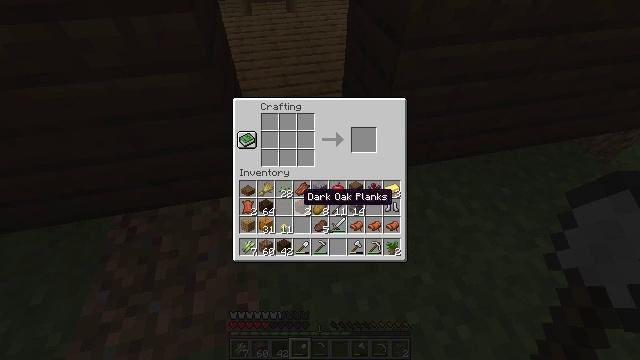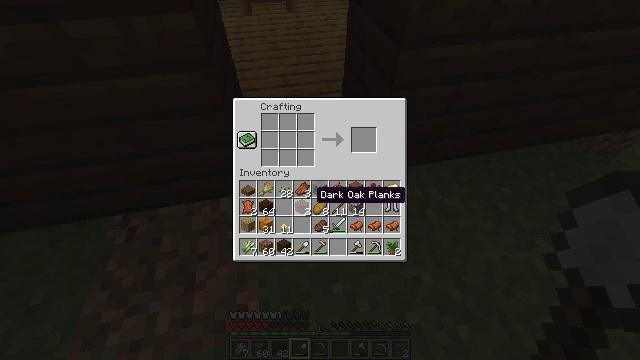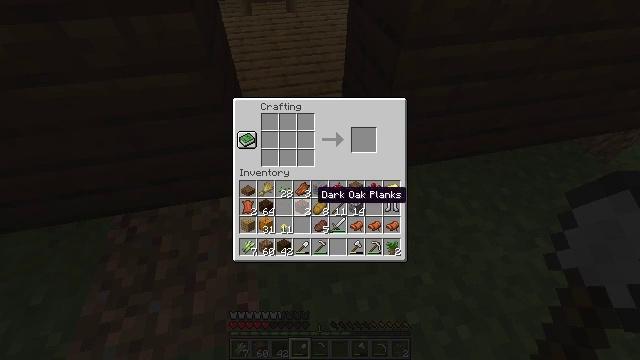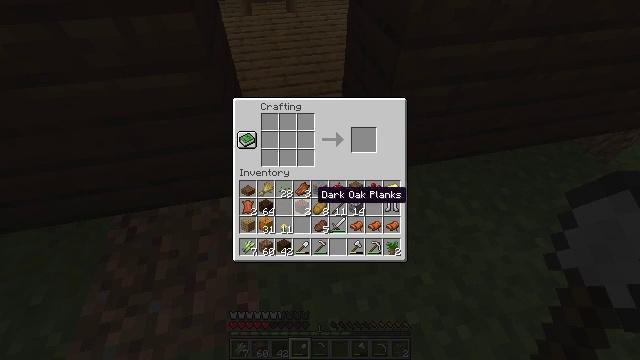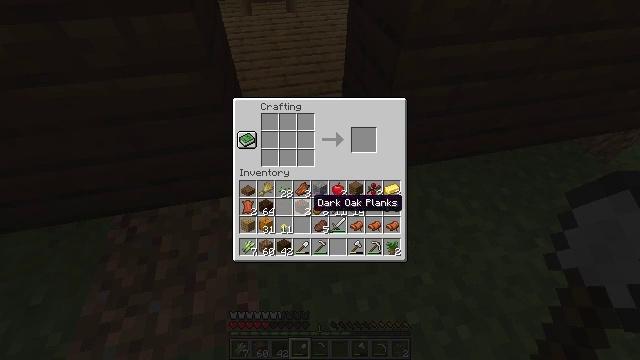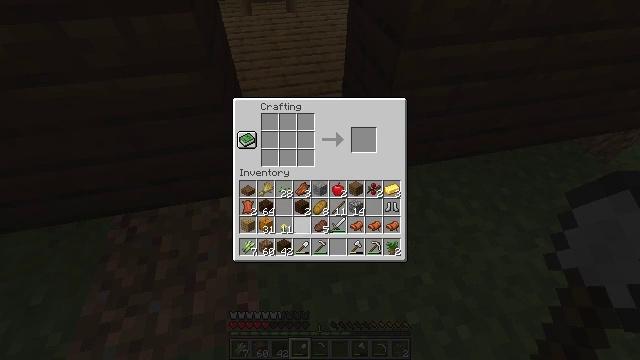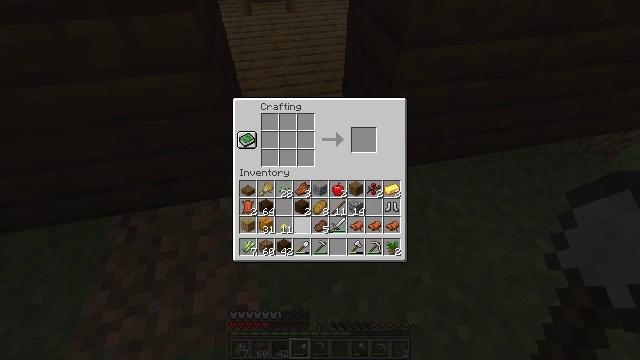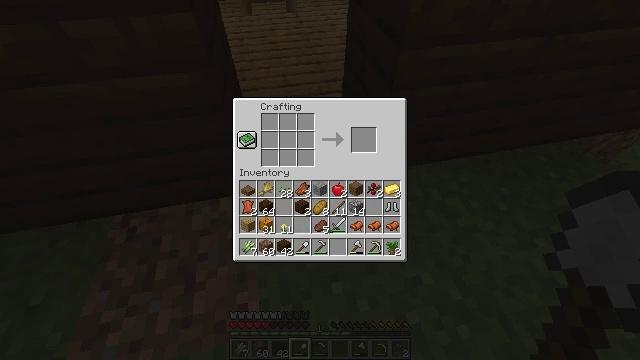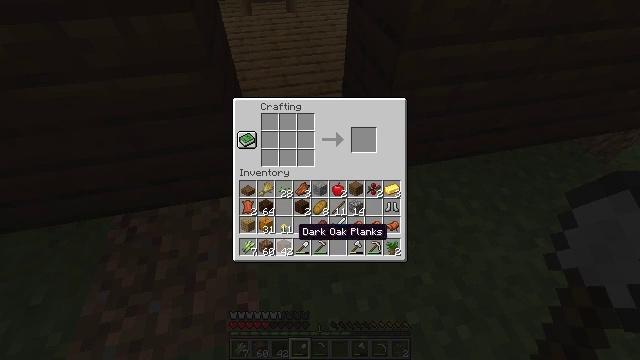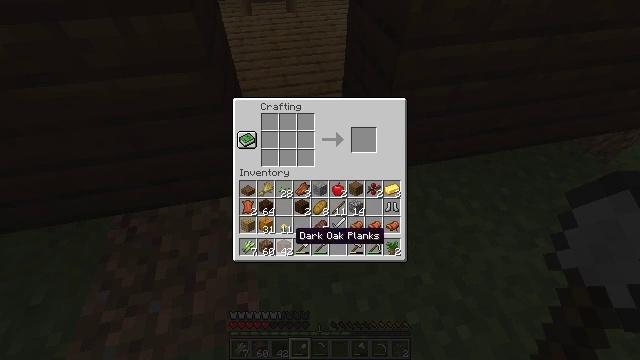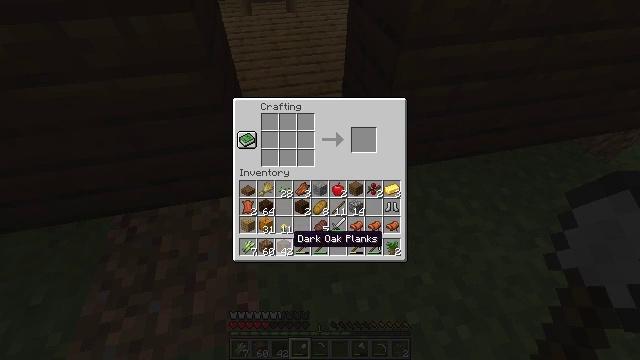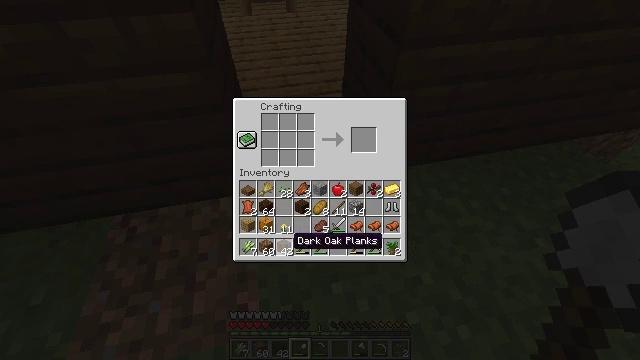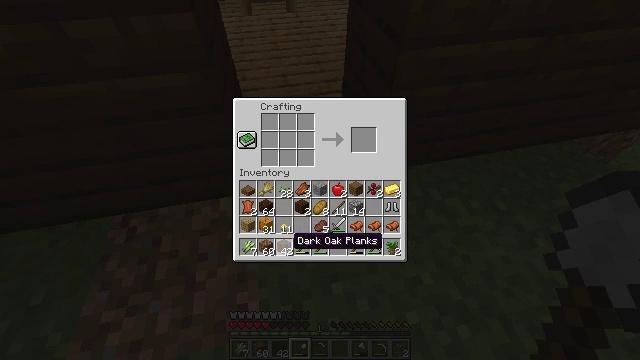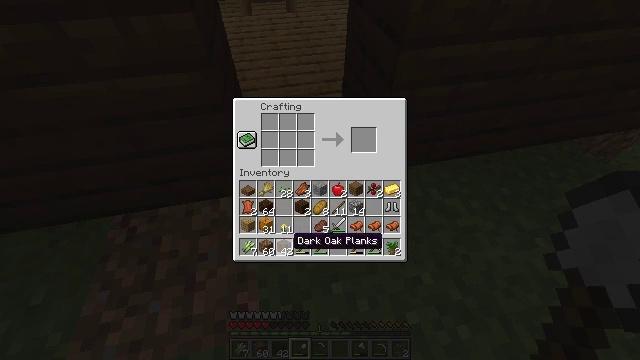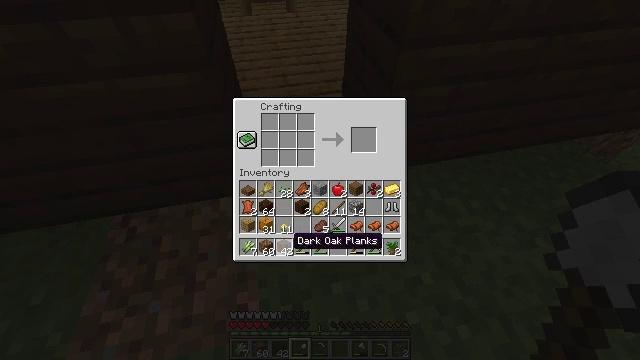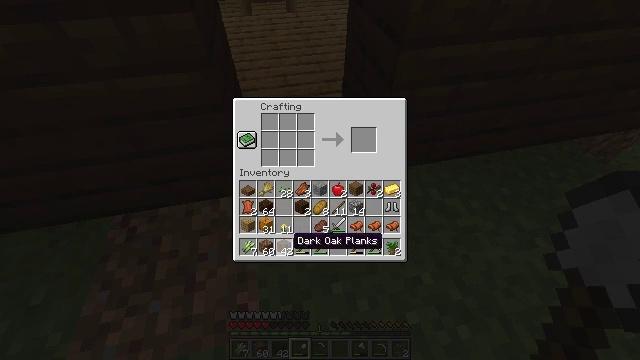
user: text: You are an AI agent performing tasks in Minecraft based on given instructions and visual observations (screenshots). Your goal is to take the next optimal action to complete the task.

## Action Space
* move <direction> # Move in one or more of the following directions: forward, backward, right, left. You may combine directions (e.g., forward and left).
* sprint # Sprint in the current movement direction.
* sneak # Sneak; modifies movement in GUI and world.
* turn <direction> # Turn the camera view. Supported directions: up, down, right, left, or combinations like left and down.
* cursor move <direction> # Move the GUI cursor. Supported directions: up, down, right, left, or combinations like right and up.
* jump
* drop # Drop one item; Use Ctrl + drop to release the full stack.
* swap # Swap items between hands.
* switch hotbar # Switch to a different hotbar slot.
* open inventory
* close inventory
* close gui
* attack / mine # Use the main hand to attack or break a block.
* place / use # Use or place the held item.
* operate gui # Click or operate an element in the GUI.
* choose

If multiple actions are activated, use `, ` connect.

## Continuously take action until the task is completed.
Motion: motion action
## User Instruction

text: Craft a dark oak door.
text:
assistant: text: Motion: cursor move right
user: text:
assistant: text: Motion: no_op
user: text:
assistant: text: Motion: no_op
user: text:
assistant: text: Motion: cursor move down
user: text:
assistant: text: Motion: cursor move down
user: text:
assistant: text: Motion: cursor move down
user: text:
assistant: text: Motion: cursor move down
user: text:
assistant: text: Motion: no_op
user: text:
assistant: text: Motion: no_op
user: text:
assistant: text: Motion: no_op
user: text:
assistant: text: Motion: no_op
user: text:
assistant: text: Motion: no_op
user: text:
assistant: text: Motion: no_op
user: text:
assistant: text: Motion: no_op
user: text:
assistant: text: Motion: no_op
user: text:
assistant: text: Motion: no_op
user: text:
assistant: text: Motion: operate gui
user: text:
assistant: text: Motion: operate gui
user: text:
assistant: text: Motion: cursor move right and up
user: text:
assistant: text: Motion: cursor move right and up
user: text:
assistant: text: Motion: cursor move up
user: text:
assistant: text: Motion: cursor move up
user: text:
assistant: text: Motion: cursor move up
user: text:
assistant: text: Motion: cursor move up
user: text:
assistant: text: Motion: no_op
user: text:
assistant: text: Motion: no_op
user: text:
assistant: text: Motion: no_op
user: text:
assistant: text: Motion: no_op
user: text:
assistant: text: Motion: no_op
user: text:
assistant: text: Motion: no_op